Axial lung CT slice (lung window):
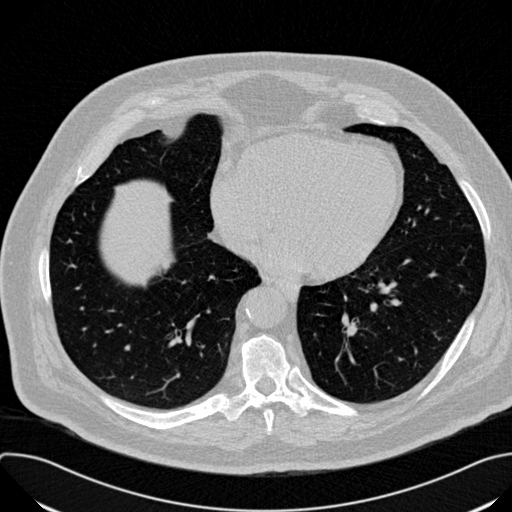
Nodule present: no